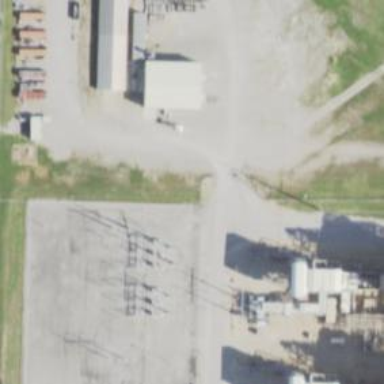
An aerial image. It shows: Switch for power supply.